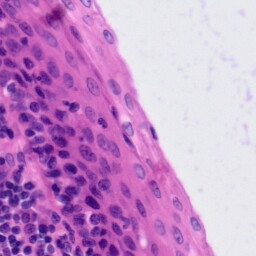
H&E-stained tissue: Tonsil